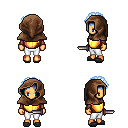
a pixel art fantasy rpg character, female body template, human, tanned skin, gold chest armor, white pants, white cyan curly afro hairstyle, cloth hood, leather bracers, gray slippers, dagger, four views (front, back, left, right), 2x2 character sprite sheet, small pixel art, hard edges, no anti-aliasing